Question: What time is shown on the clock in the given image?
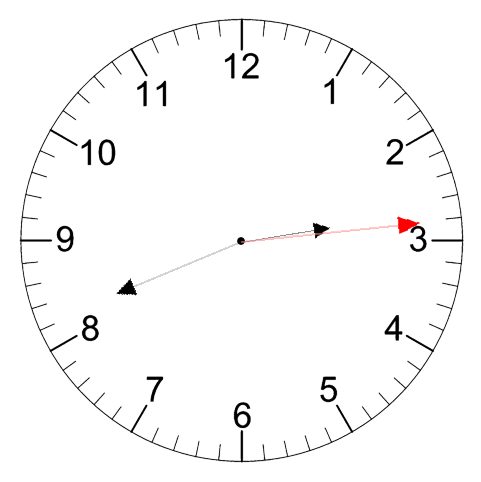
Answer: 02:41:14